Question: This might be a very simple question but I can't seem to find the answer so any help would be appreciated.
I'm using Android studio to develop an Android app and I'm having a problem with one of my dependecies.
The method I'm using is not recognized everywhere : as you can see in the screenshot, I try to invoque the getInstance method of BeanManager (defined in nl.littlerobots.bean.BeanManager) in one part of my code but the method is not recognized, whereas it works without success a few lines earlier. When I copy-paste the line with the error and put it inside the onBeanDiscovered() it works, but when I paste it in the new BeanDiscoveryListener declaration it doesn't work either.
I've tried cleaning the project but it doesn't change anything
What am I missing ?

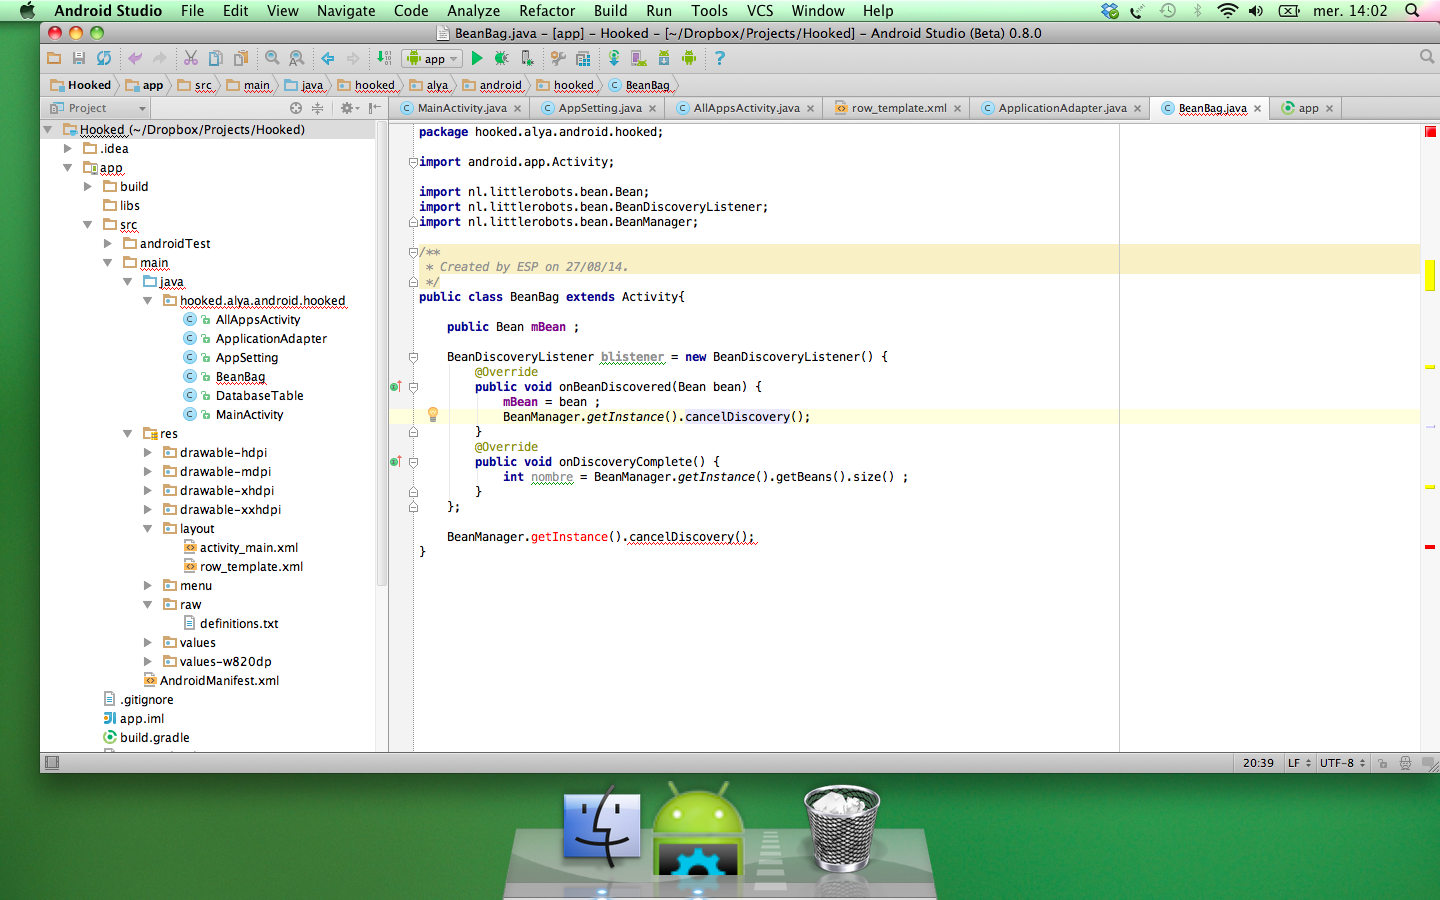
Answer: Ehrm your method call 'BeanManager.getInstance().cancelDiscovery()' needs to be wrapped inside a method since it's a statement. That's nothing special about Android Studio or any other IDE it's just a .
So for example something like this would totally work:
'''
private void someMethod(){
BeanManager.getInstance().cancelDiscovery();
}
'''